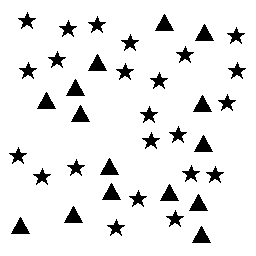
Squares: 0
Triangles: 15
Stars: 23
Total shapes: 38